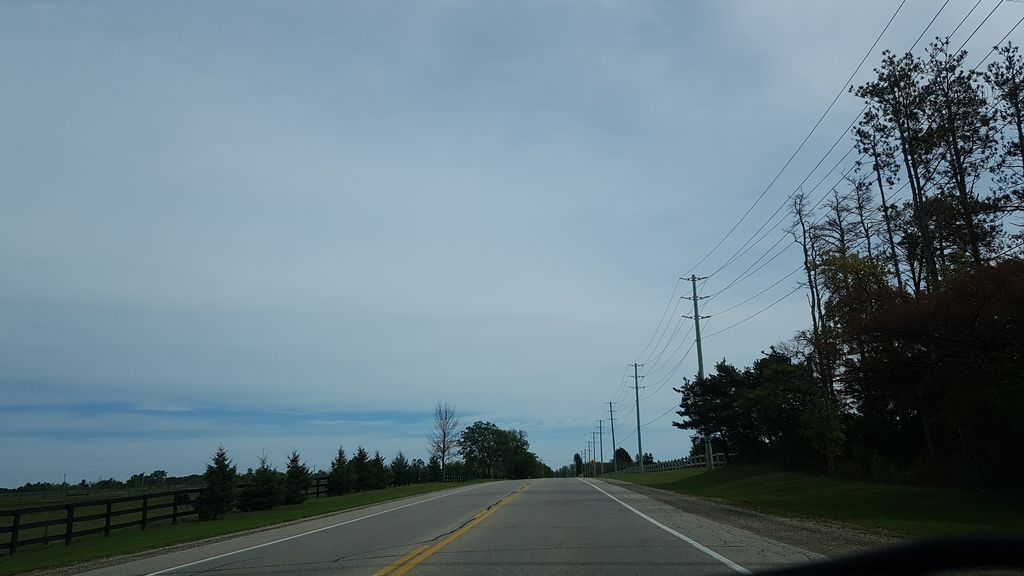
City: kitchener-waterloo